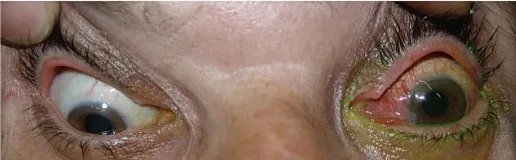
(C) Two months after initial presentation, proptosis of the left eye was reduced significantly but conjunctival vessels were still hyperemic.
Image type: medical_photograph (other_medical_photograph)